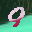
Label: 9